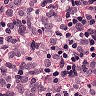
Metastatic tissue present: yes